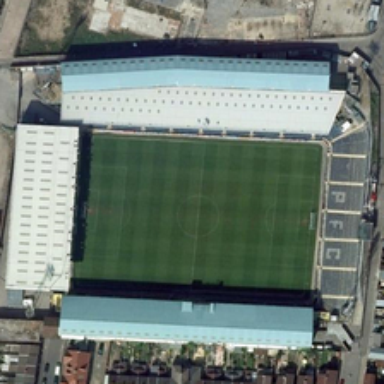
Many buildings and bareland are around a football field .